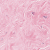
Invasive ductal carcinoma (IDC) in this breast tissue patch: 0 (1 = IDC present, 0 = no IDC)